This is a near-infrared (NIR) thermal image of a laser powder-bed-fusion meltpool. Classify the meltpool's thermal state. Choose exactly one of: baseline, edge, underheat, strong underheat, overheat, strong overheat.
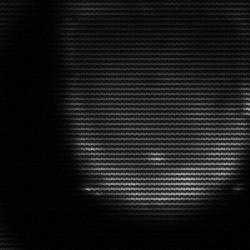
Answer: edge